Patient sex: M
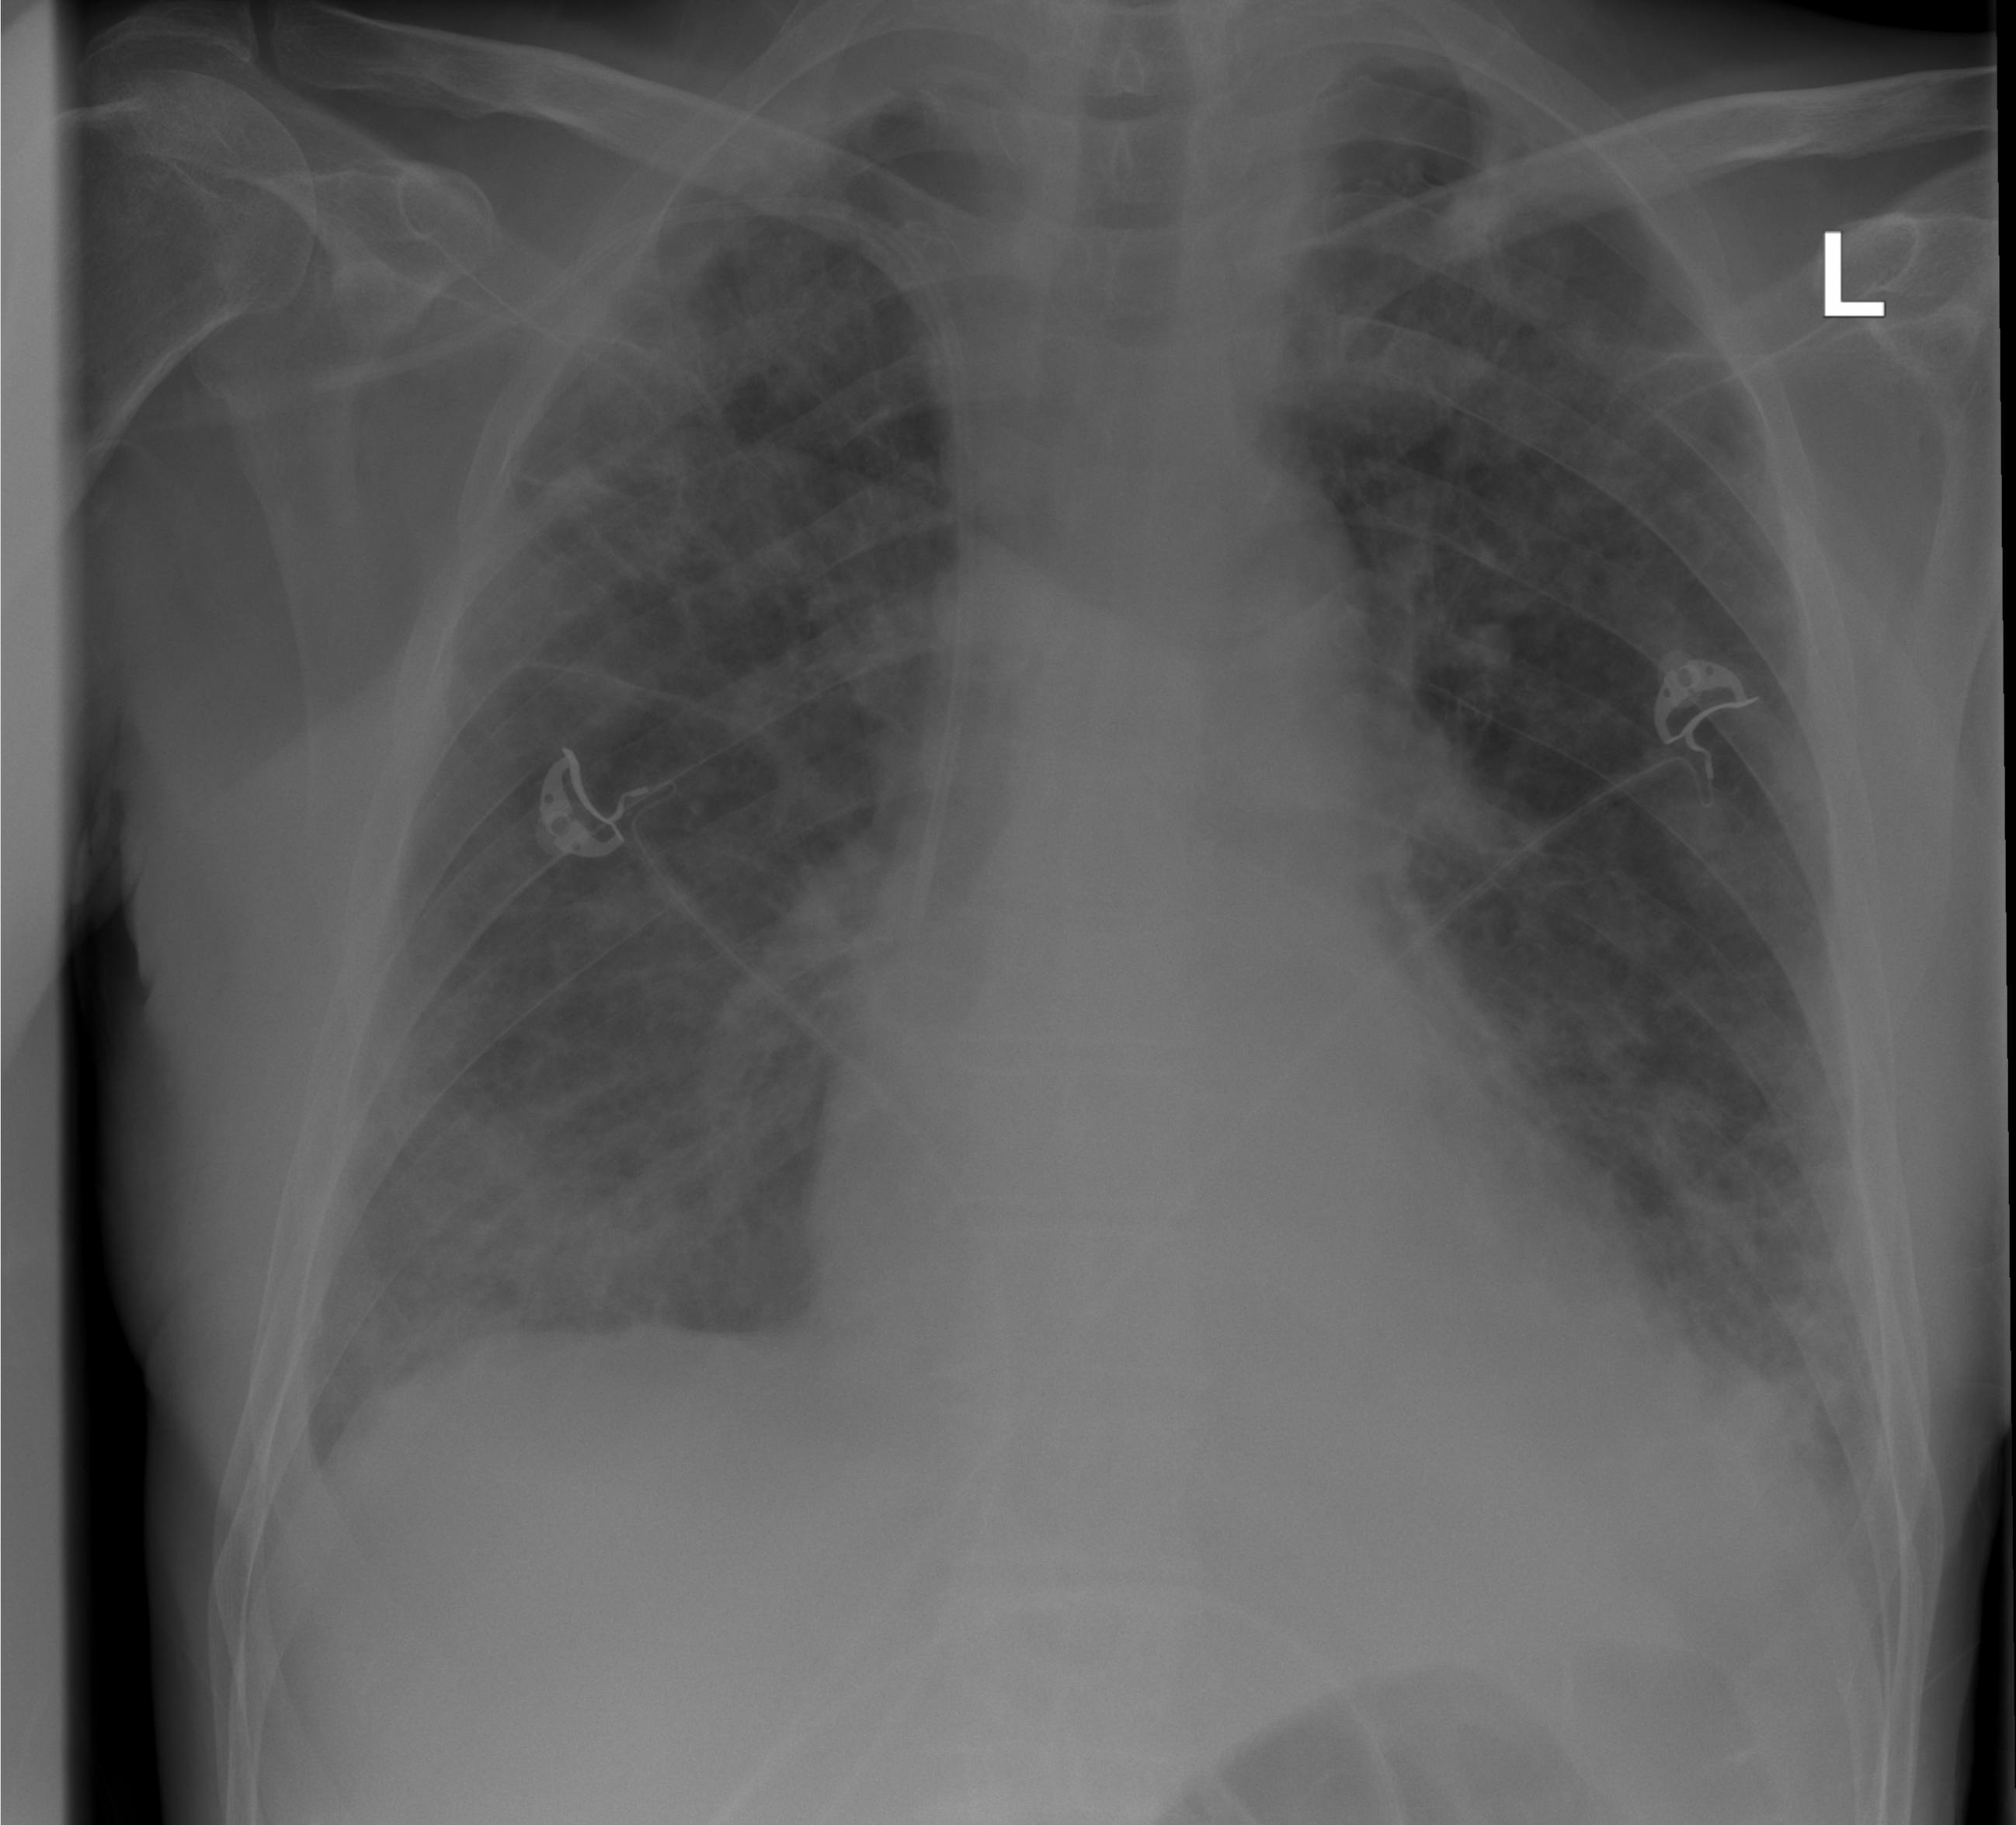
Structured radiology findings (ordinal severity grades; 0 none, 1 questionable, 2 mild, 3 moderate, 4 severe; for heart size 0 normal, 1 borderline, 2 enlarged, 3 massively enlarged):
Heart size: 2
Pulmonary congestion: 2
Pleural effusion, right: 2
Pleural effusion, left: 2
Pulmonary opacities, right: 2
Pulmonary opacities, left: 2
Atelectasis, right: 0
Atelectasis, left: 1